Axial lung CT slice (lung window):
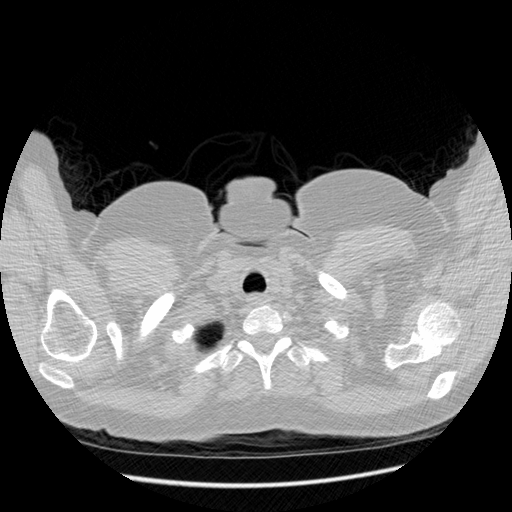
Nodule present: no